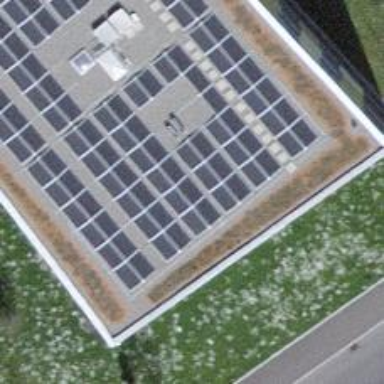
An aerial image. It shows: Solar power generator with photovoltaic panels.